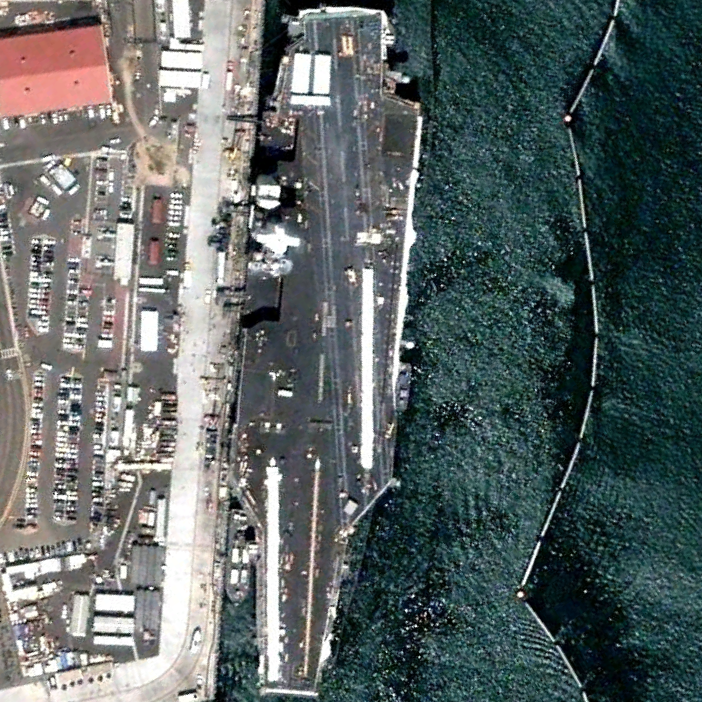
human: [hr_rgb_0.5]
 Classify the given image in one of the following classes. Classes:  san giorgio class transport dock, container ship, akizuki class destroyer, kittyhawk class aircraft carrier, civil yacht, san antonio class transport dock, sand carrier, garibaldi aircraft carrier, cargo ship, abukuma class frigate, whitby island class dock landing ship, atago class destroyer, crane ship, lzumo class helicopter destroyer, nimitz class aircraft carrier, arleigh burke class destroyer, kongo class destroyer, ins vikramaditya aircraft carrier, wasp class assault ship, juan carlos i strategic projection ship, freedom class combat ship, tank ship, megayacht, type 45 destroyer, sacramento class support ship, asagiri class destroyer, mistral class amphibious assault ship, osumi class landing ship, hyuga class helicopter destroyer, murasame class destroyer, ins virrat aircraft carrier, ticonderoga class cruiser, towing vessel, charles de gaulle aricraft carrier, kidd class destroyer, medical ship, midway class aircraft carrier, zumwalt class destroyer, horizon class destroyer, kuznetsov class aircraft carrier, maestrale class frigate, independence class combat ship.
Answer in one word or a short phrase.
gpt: Nimitz class aircraft carrier